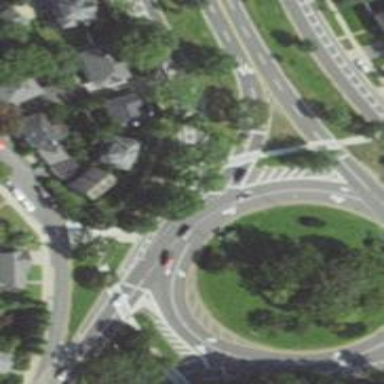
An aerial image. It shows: Roundabout on primary highway.